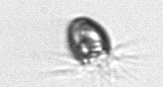
Label: Balanion